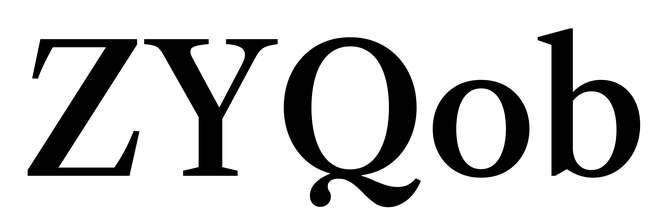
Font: LibreCaslonText_Medium